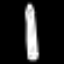
Label: pencil